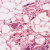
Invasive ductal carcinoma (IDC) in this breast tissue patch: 0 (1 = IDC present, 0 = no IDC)